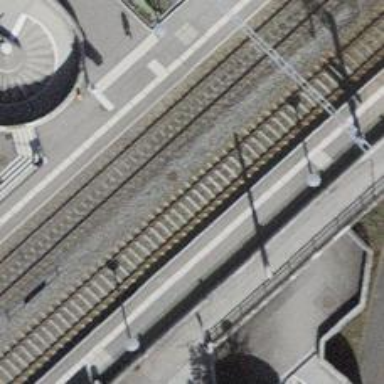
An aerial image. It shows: Single-track railway bridge with electrified contact line.